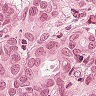
Metastatic tissue present: yes